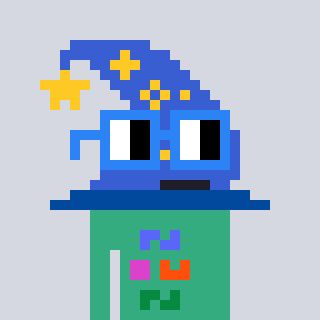
a pixel art character with square blue glasses, a wizard hat-shaped head and a teal-colored body on a cool background